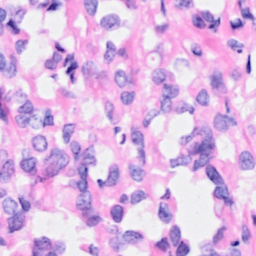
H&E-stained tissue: Breast